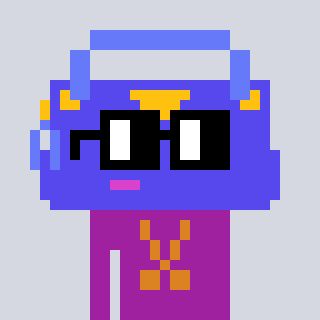
a pixel art character with square black glasses, a bag-shaped head and a magenta-colored body on a cool background